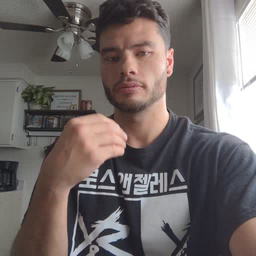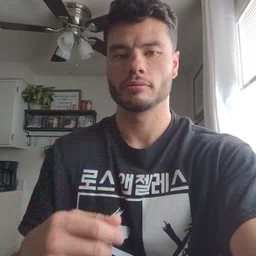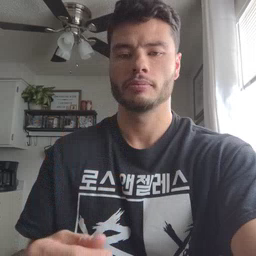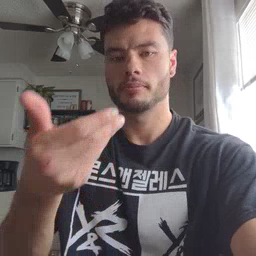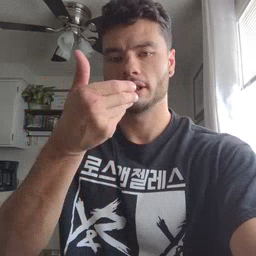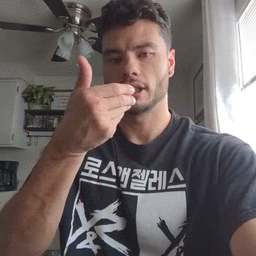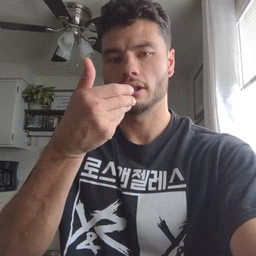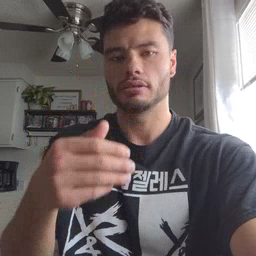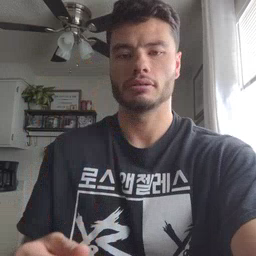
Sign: pizza